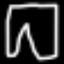
Label: pants